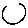
Label: circle